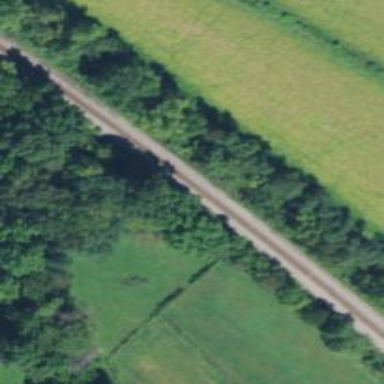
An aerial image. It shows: Railway track.